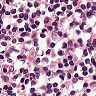
Metastatic tissue present: no